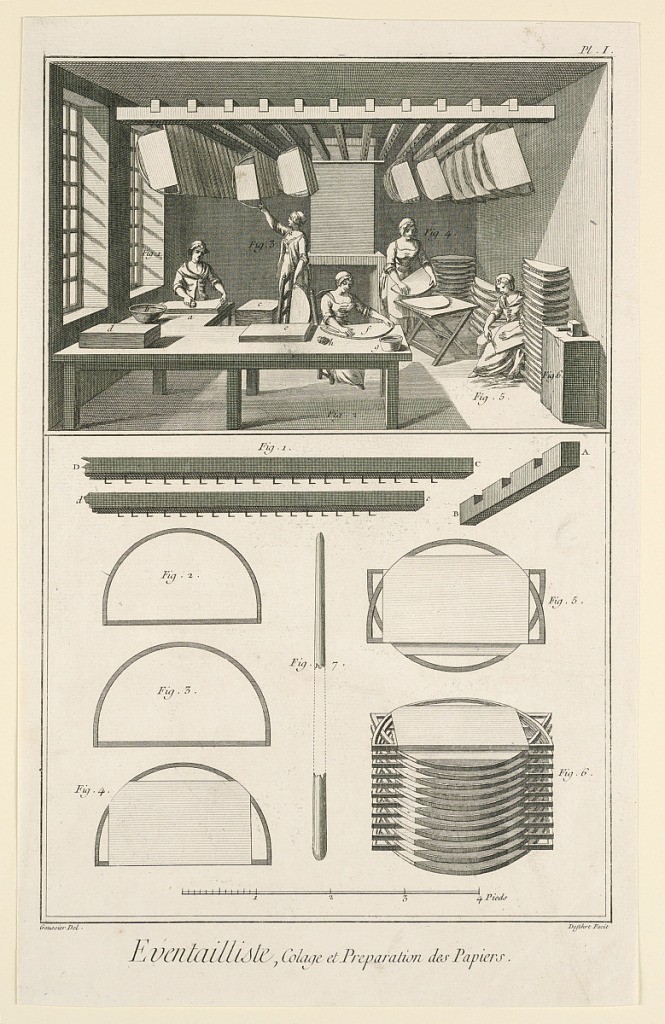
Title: Plate Illustrating Fanmaking from Diderot's "Encyclopédie"
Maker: Denis Diderot, French, 1713–1784
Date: ca. 1751–1766
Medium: Engraving on paper
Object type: Drawing
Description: Plate illustrating fan manufacture from Diderot's "Encyclopédie."